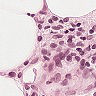
Metastatic tissue present: no